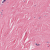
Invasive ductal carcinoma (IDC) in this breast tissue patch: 1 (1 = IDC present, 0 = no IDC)